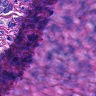
Metastatic tissue present: yes